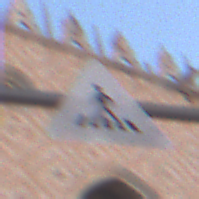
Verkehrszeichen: FussgaengerueberwegRechts
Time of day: SunriseSunset
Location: Outdoor (Urban)
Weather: Clear
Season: NotSpecified
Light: Natural